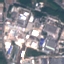
Land use / land cover class: Industrial